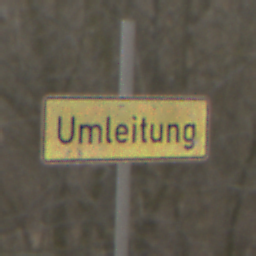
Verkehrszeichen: Umleitungsankuendigung
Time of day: MorningAfternoon
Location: Outdoor (Nature)
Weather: PartlyCloudy
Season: Winter
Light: Natural